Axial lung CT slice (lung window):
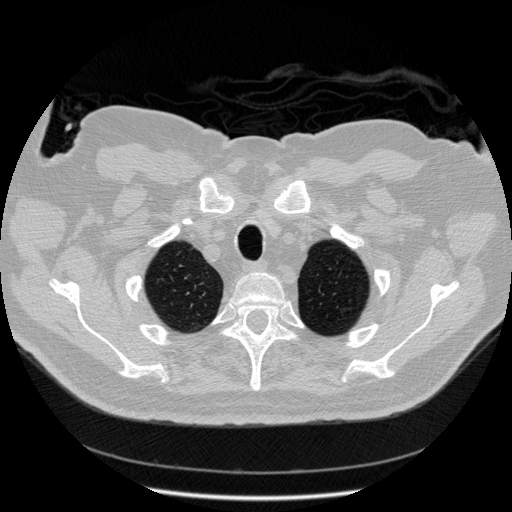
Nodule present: no